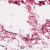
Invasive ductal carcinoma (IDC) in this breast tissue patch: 0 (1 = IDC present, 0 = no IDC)